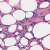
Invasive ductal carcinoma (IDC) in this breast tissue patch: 0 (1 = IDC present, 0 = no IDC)